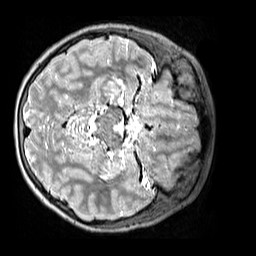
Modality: T2w
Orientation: axial
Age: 9
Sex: male
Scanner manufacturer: siemens
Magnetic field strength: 3 T
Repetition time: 3.2 s
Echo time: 0.408 s